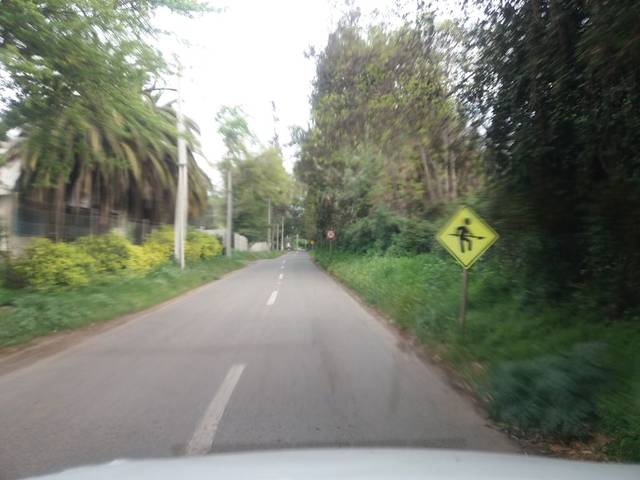
Region: Chile
Coordinates: -32.759, -71.159